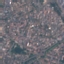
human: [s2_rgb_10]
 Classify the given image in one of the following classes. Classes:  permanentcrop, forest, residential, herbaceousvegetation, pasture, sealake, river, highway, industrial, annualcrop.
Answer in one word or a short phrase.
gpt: Residential